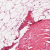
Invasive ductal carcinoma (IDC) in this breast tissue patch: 0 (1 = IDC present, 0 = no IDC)